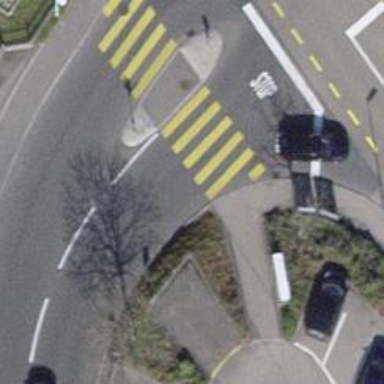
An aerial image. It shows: Kerb barrier.